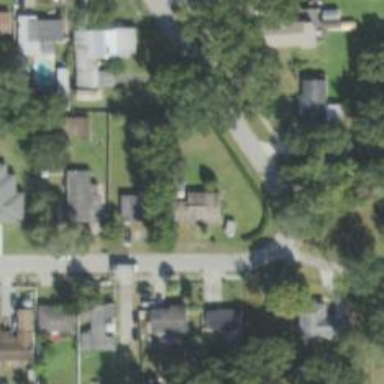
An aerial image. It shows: Residential road with sidewalk on the left.